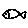
Label: fish